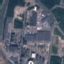
Land use / land cover: Industrial